Question: It came out, that I did a mistake while normalizing my database.
After normalizing it again, my problems are gone now.
Thank you very much for your help, I really appreciate it very much.
The Question below therefore does not need to answered anymore.
==================================================================
I've got a stupid problem in Access and can't go on in my project, I will try to explain it and hope you can help me. Maybe I think to complicated because I haven't worked with Access ever before. Everything can help, let me know if you need more info. Thanks!
I have a 'tblForecastList' with a 'PlanningCycle' and a 'CalendarCategory'.
The 'CalendarCategory' isn't relevant.
The 'PlanningCycle'-Number ('plcNumber') looks like this for example:
'201406', which means 2014 Q3
Based on this number I want to fill the 'tblForecastList' with the next 18 Months which is required for the Forecasting-Process. That would look like this (I will use the correct values for the IDRefs instead of the IDs themself because they wouldn't help to explain)
'''
fclID fcl_plcIDRef fcl_calcIDRef Month1 Month2 .... Month18
-----------------------------------------------------------------------------
12 201406 (not relevant) 2014June 2014July 2015December
'''
In a query for the forecastlist I tried to use nested 'DLookups' based on the 'plcNumber' to get the CalendarID from the table 'tblCalendar', that looked like this but it isn't working.
'DLookUp( [tblCalendar]![calID], "tblCalendar", "cal_calmIDRef = " & DLookUp( [tblCalendarMonths]![calmID], "tblCalendarMonths","calmMonthNo = 06") AND DLookUp( [tblCalendarYears]![calyID], "tblCalendarYears", "calyYear = 2014'))'
*If you have read to this point, you are awesome and if you can help me solving the Problem, you are even more awesome. *
Thank you very much for your time.

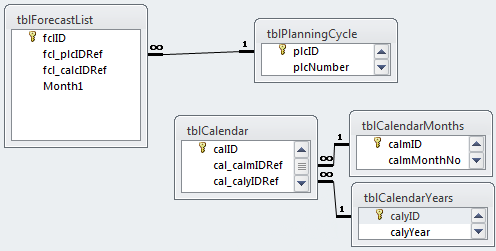
Answer: Assuming calmMonthNo and calyYear are both text types, you can use this instead:
'''
DLookup("[calID]", "tblCalendar", "[calID] = " & _
"(SELECT tblCalendar.calID " & _
"FROM (tblCalendar INNER JOIN tblCalendarMonths " & _
"ON tblCalendar.cal_calmIDRef = tblCalendarMonths.calmID) " & _
"INNER JOIN tblCalendarYears ON tblCalendar.cal_calyIDRef = tblCalendarYears.calyID " & _
"WHERE (((tblCalendarMonths.calmMonthNo)='06') AND ((tblCalendarYears.calyYear)='2014')))")
'''
You can stuff a real query in your WHERE clause in DLookup if you call it as a subquery. it's much easier to see what's going on than nested DLookups, imo. The only thing here is the datatypes of calmMonthNo and calyYear; I am assuming they are text so they have single quotes surrounding the lookup terms. If they are numeric types, just remove the single quotes.